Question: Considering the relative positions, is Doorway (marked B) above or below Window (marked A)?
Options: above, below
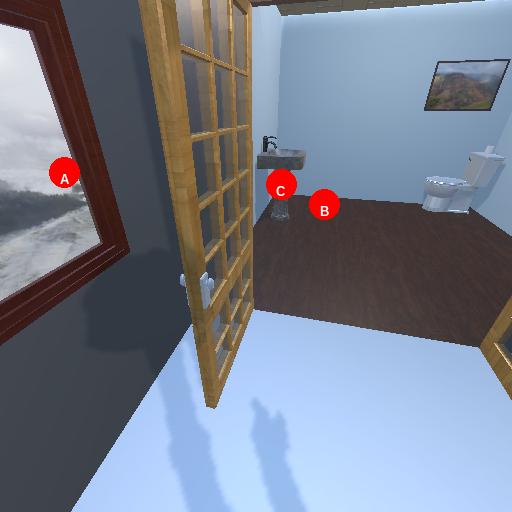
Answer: above